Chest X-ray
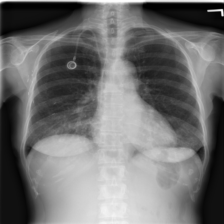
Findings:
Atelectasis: negative
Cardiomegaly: negative
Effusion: negative
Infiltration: negative
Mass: negative
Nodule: negative
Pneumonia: negative
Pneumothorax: negative
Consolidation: negative
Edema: negative
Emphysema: negative
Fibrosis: negative
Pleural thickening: negative
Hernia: negative